Aerial crown-view tile of a tropical tree (Barro Colorado Island, Panama), acquired 20250715:
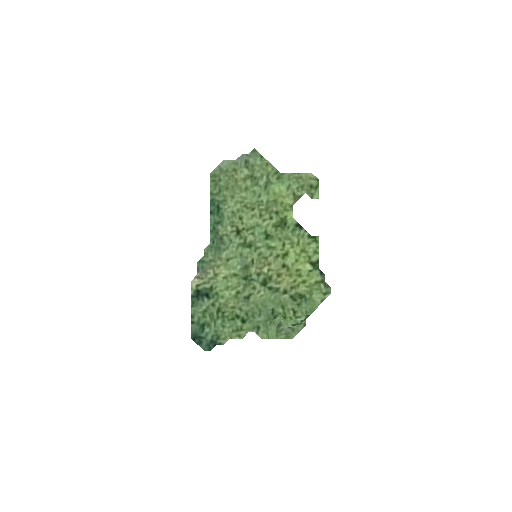
Species: Tachigali panamensis
GBIF accepted scientific name: Tachigali panamensis
Crown area: 28.509 m²